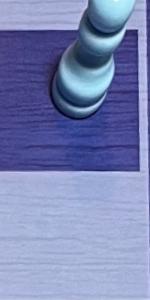
Label: Empty